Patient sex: M
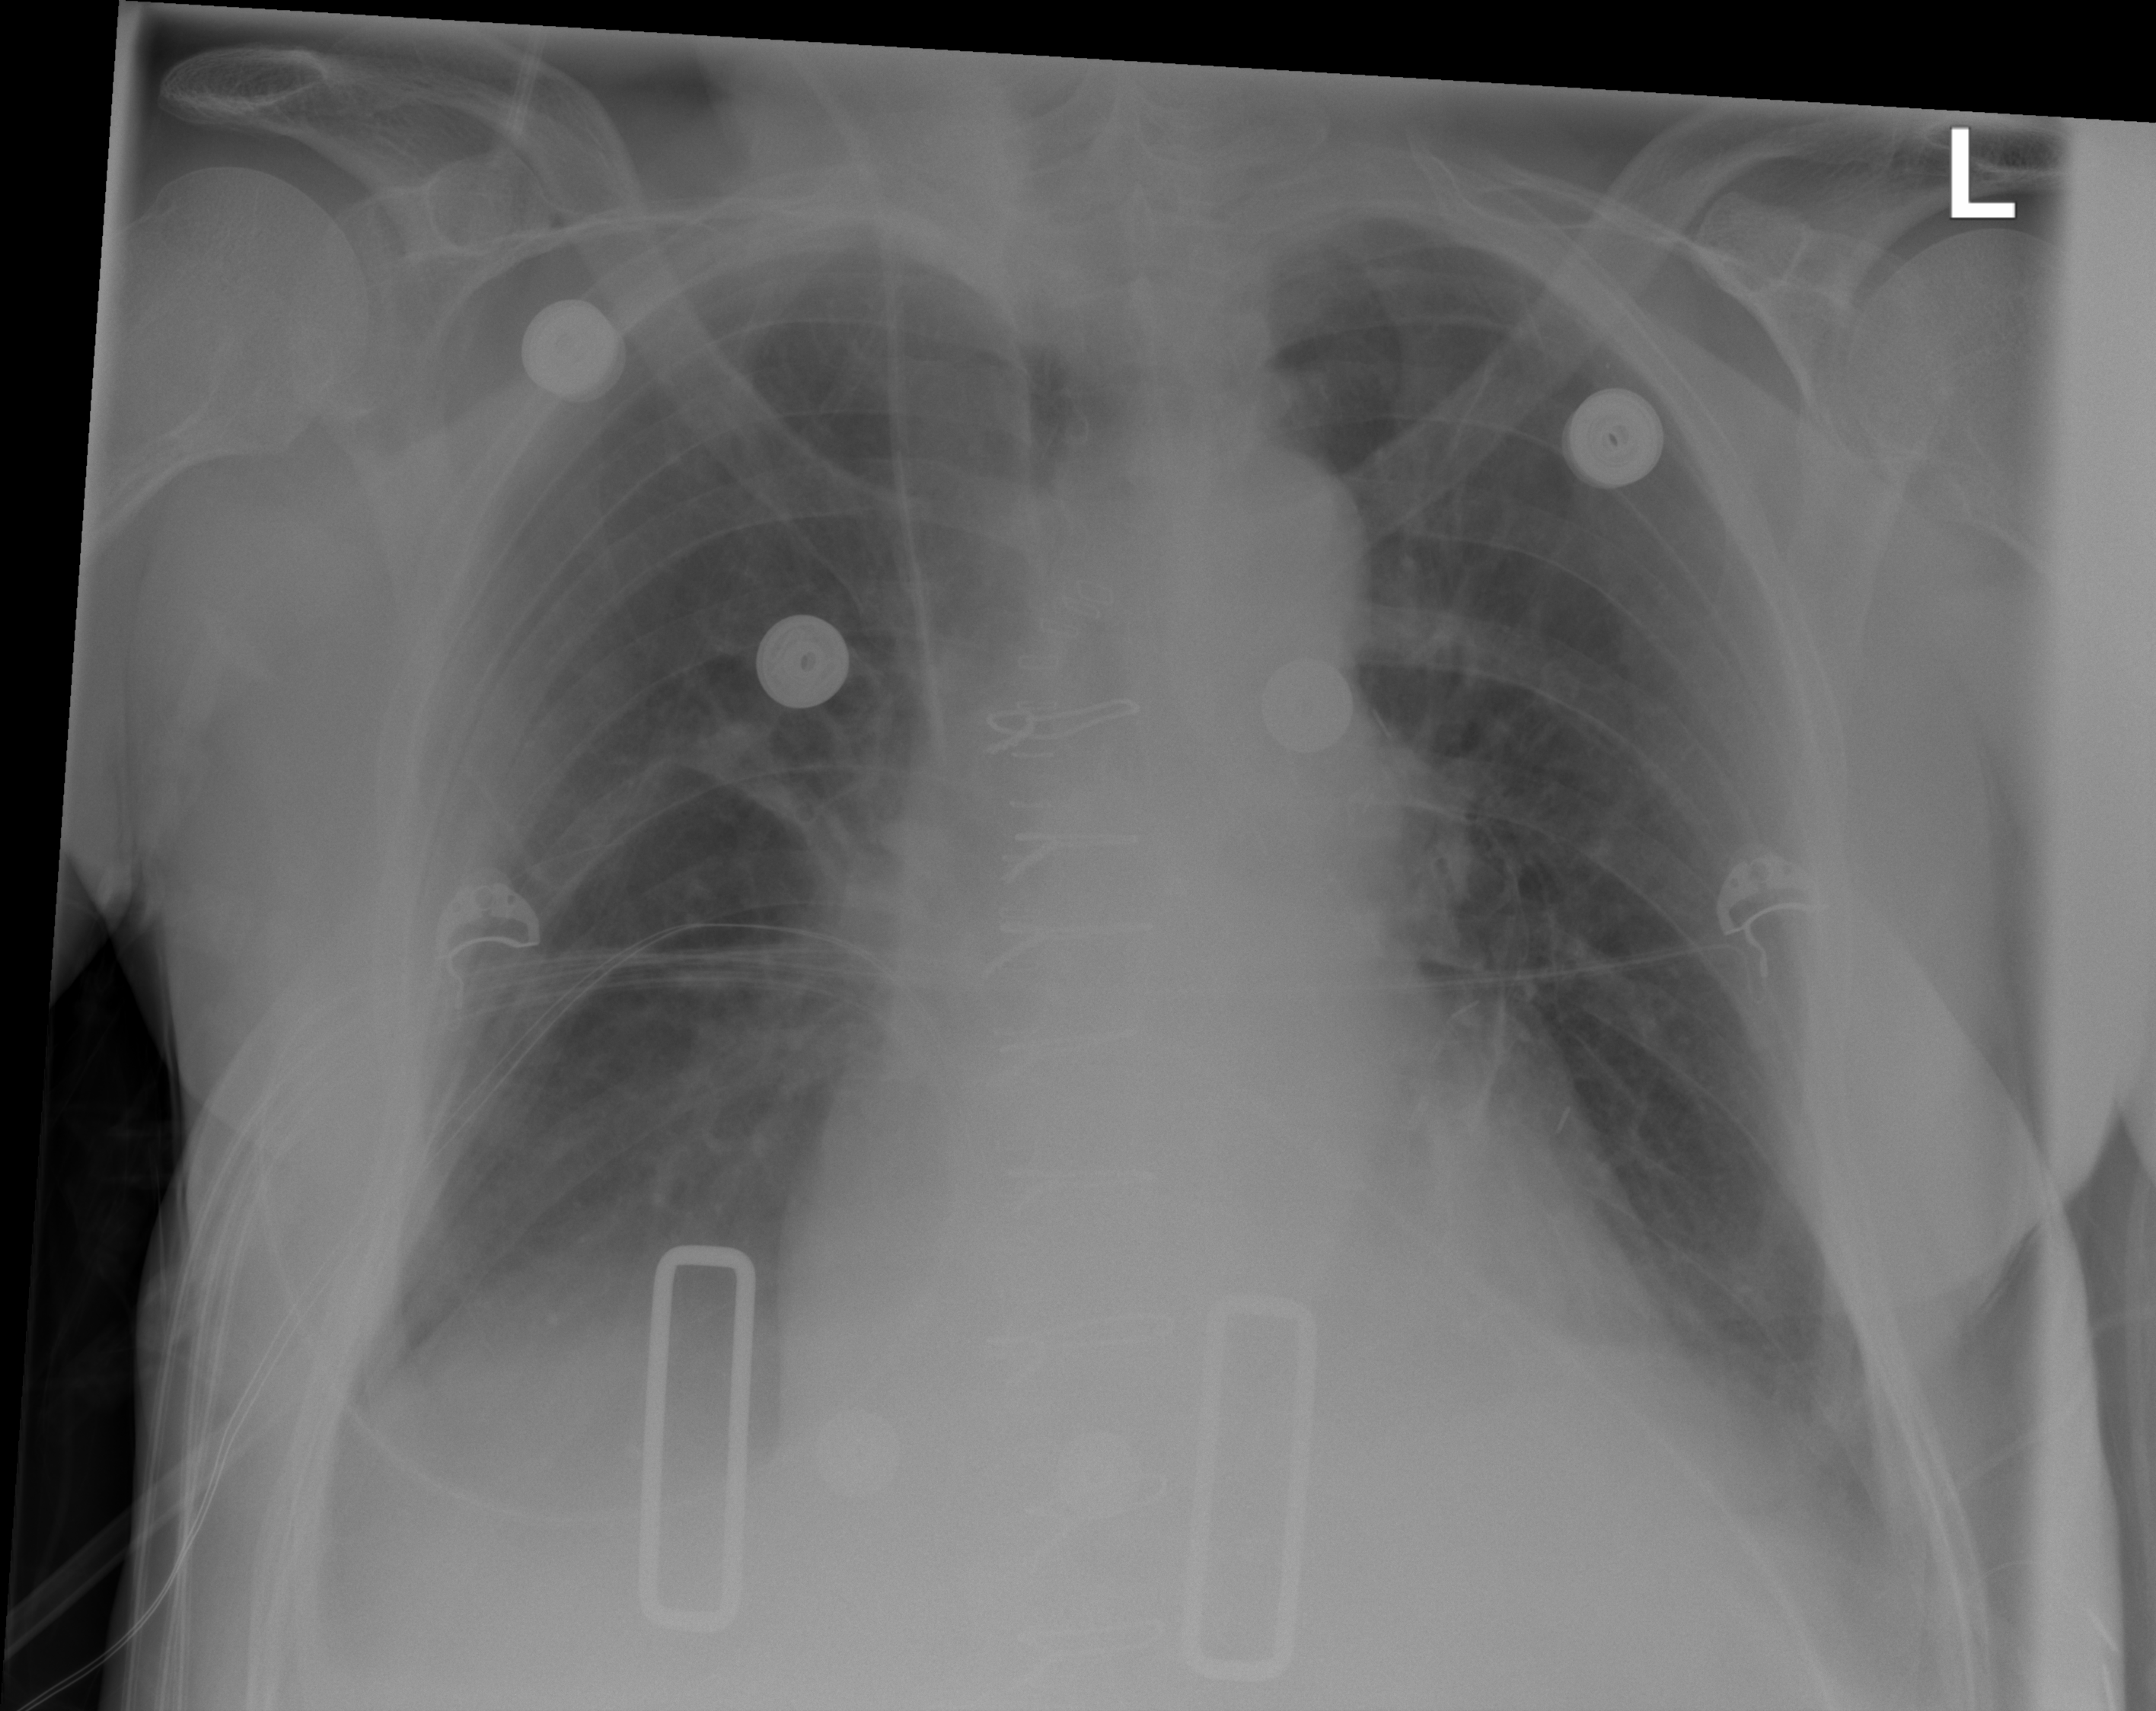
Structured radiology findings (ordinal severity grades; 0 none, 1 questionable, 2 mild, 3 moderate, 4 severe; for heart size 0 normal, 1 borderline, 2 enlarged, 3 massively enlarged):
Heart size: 2
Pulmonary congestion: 2
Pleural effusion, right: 2
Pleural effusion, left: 2
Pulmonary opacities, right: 0
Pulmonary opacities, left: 0
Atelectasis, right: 2
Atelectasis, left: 2